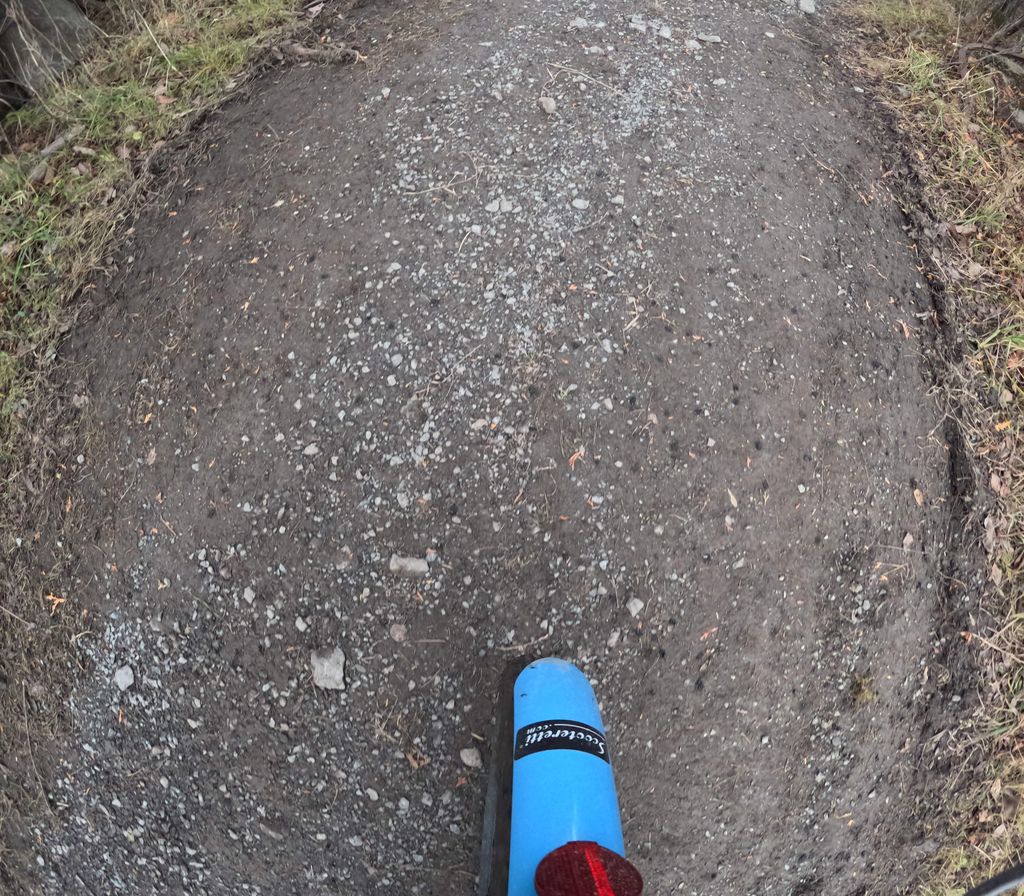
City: ottawa-gatineau